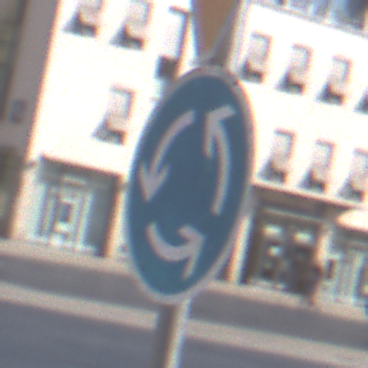
Verkehrszeichen: Kreisverkehr
Zusatzzeichen oben: VorfahrtGewaehren
Umgebung: Outdoor, Urban
Tageszeit: MorningAfternoon
Wetter: Clear
Licht: Natural
Jahreszeit: NotSpecified
Kontrast: HighContrast